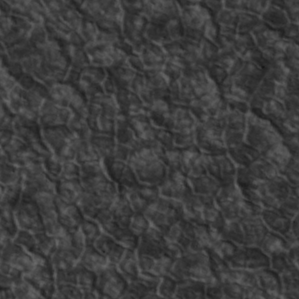
Label: non_frost